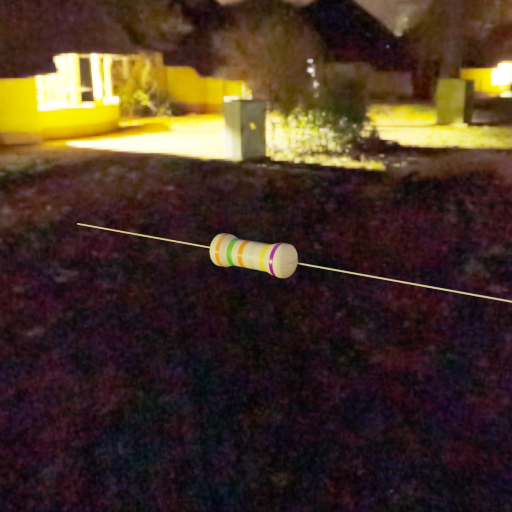
Resistor colour bands (in order): orange, green, orange, silver, yellow, violet